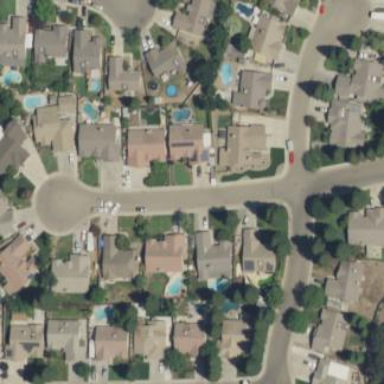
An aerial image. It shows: Residential area in neighborhood consisting of single-family homes.